Question: I have followed the official HelloTabWidget Android tutorial and it works perfectly. Next I removed the tab icons and it still works perfectly. Now I would like to center the tabtext both horizontally and vertically in each tab, but I am clueless how. I've tried searching but couldn't find a solution.
I've tried adding to my main.xml file but it didn't help.
This is my onCreate main.java file:
This is the main.xml file:
'''
<?xml version="1.0" encoding="utf-8"?>
<TabHost xmlns:android="http://schemas.android.com/apk/res/android"
android:id="@android:id/tabhost"
android:layout_width="match_parent"
android:layout_height="match_parent">
<LinearLayout
android:orientation="vertical"
android:layout_width="match_parent"
android:layout_height="match_parent"
android:padding="5dp">
<TabWidget
android:id="@android:id/tabs"
android:layout_width="match_parent"
android:layout_height="wrap_content"/>
<FrameLayout
android:id="@android:id/tabcontent"
android:layout_width="match_parent"
android:layout_height="match_parent"
android:padding="5dp"/>
</LinearLayout>
</TabHost>
'''
This is how my tabs look now:

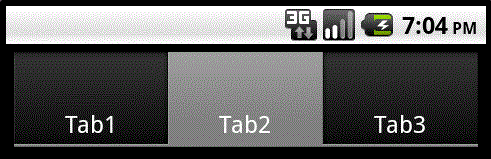
Answer: If you are running Android API Level >= 4, you can use <URL>.
If, however, you are running a lower API level, try using the answer from <URL>. It suggests using reflection to set the view even though the API does not publish the required setIndicator method.